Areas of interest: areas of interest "Jiwei Motor Vehicle Testing Station"
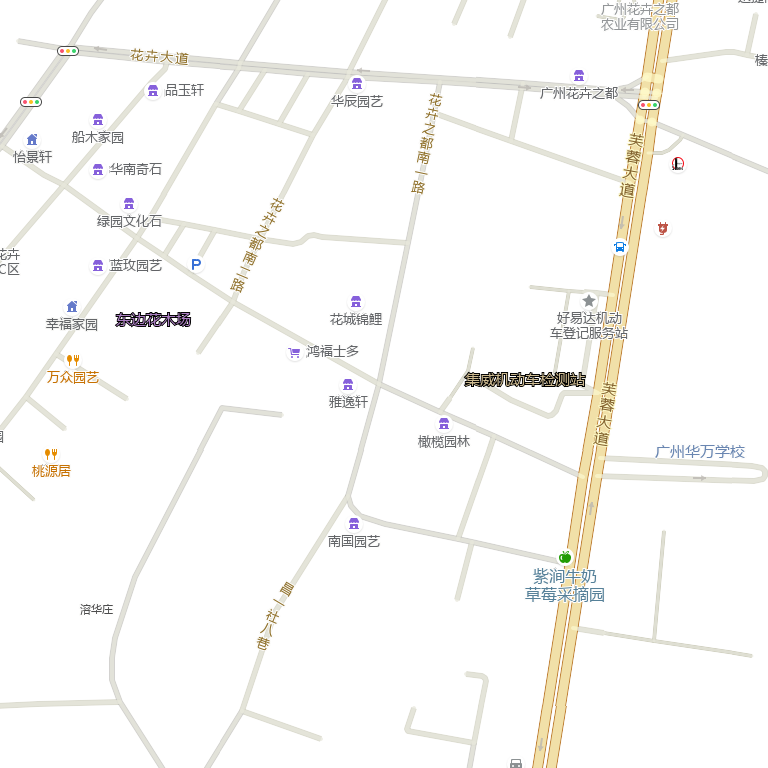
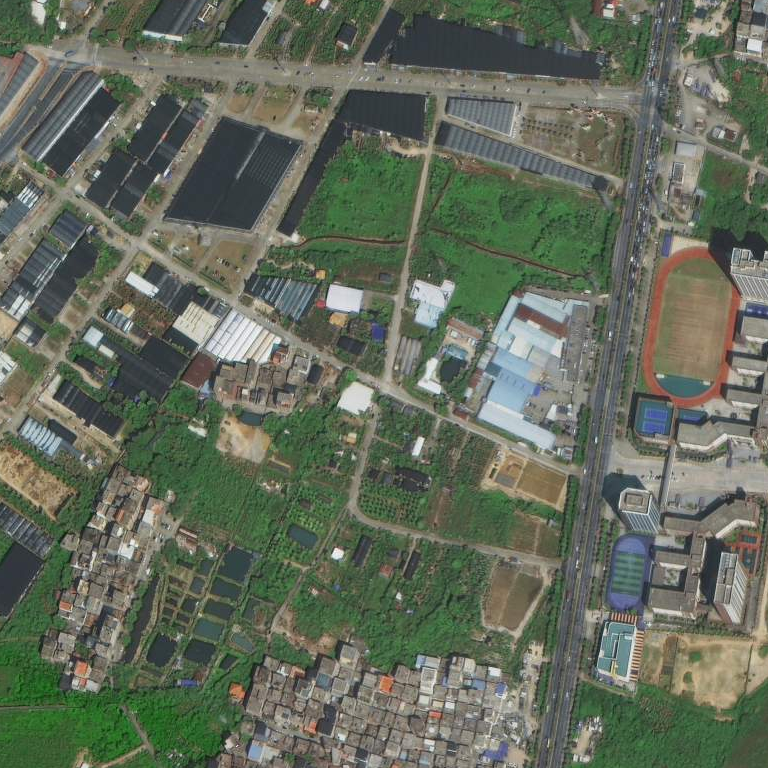